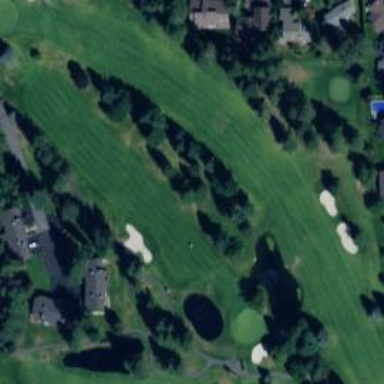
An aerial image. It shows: Scenic golf fairway.